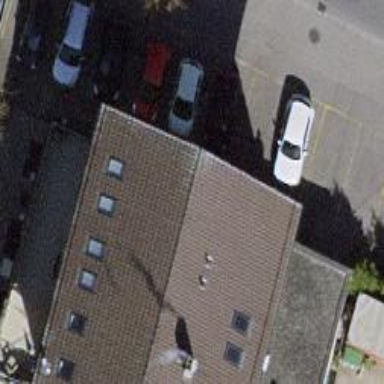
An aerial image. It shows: Restaurant.